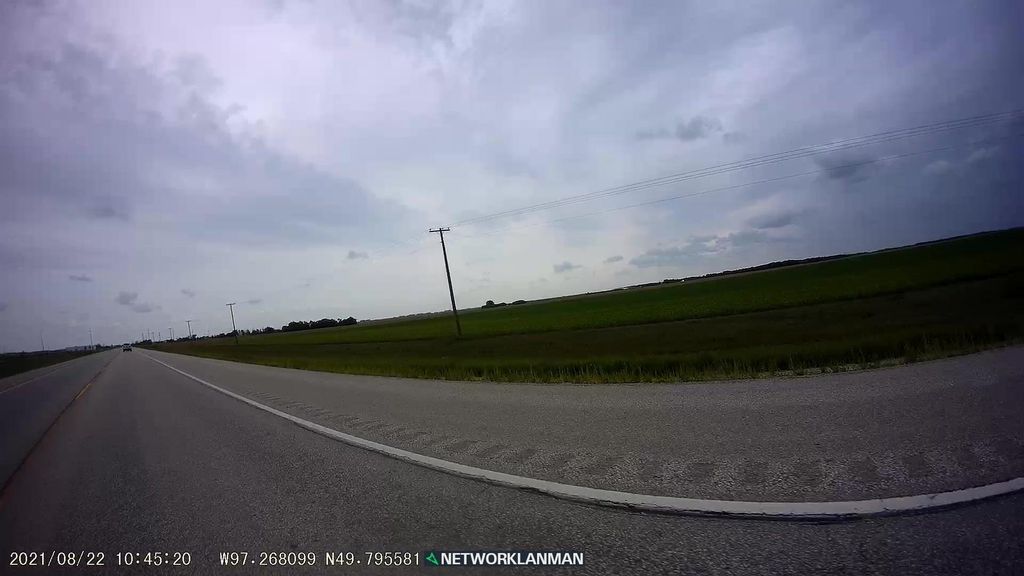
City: winnipeg